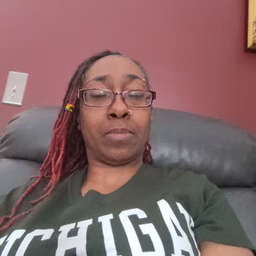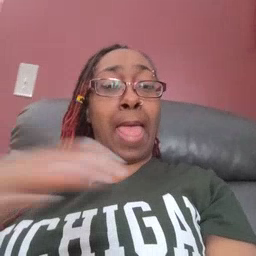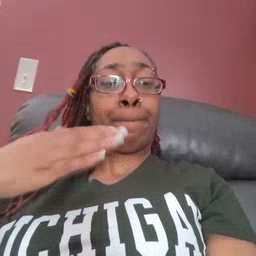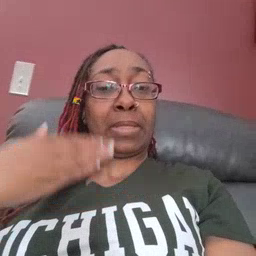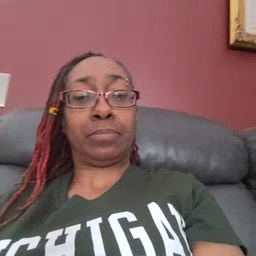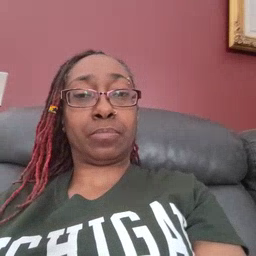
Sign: happy